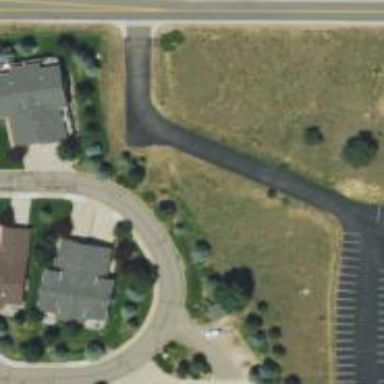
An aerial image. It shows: Driveway.